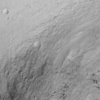
Label: not_dusty